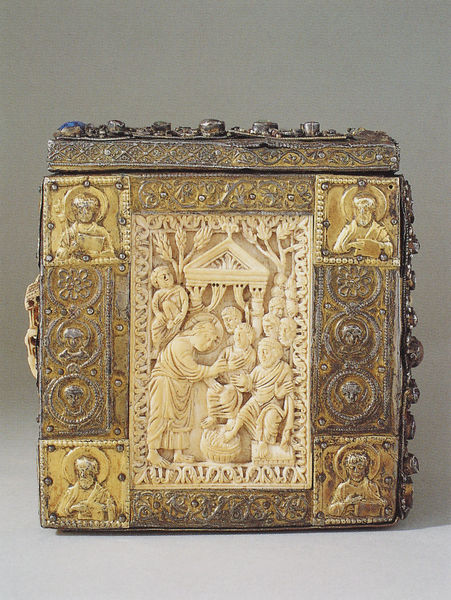
Titel: Reliquienkasten Heinrich des I.
Standort: Quedlinburg (EU - D - Sachsen-Anhalt)
Schlagwörter: szene, haus, silber, steine, gold, edelsteine, relief, metall, nägel, buch, schachtel, schnitzerei, einband, kasten, ecken, heiligenschein, nimbus, jesus, platten, tempel, heilige, schatulle, jünger, objekt, kästchen, reliquie, schließe, elfenbein, prägung, edelmetall, geschmückt, evangelisten, reliquiar, elefenbein, geprägt, reliquar, fußwaschung